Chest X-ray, PA view. Patient: 56 years old, sex F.
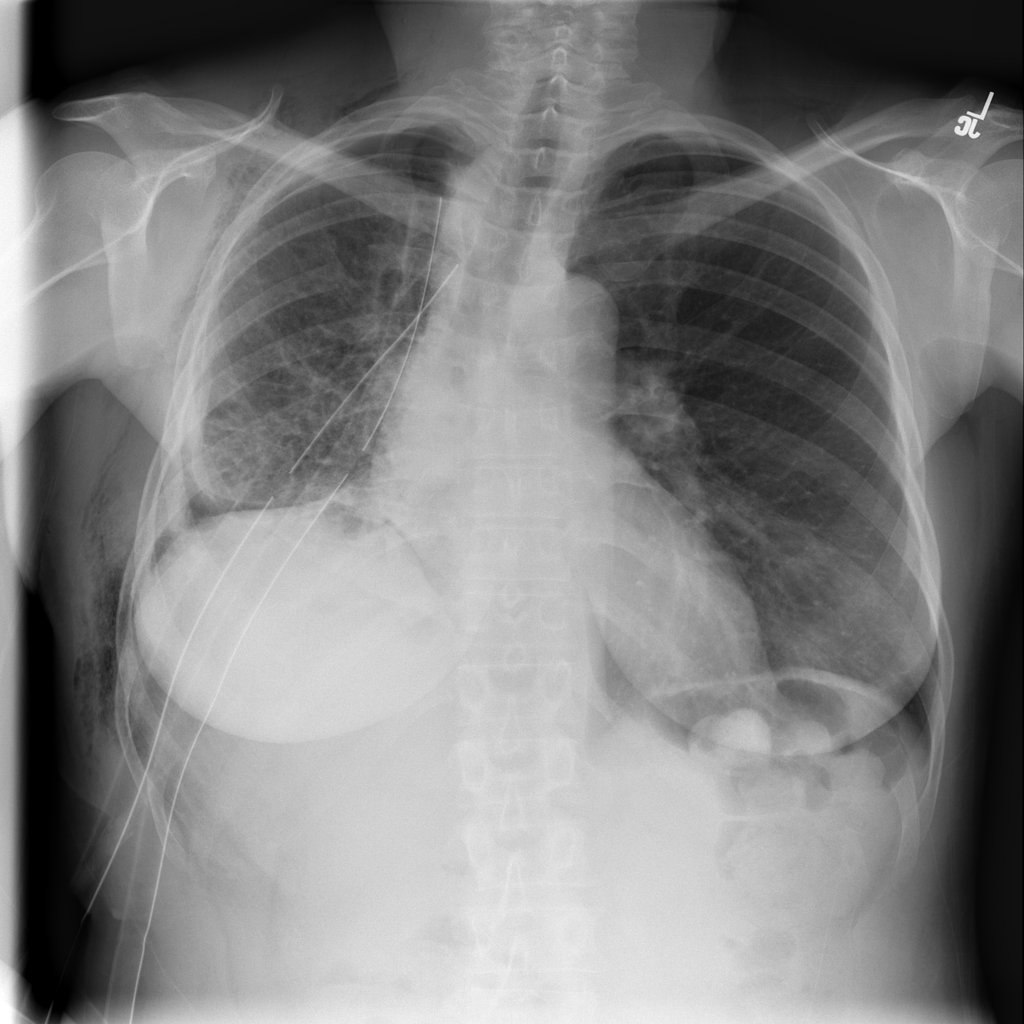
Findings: Emphysema, Pneumothorax